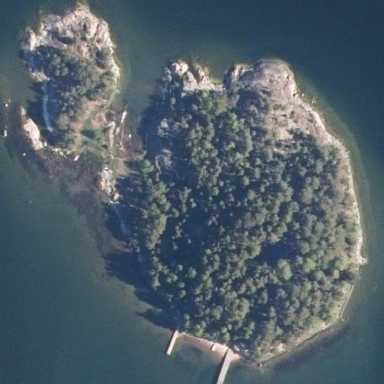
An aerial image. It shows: Island with natural coastline.